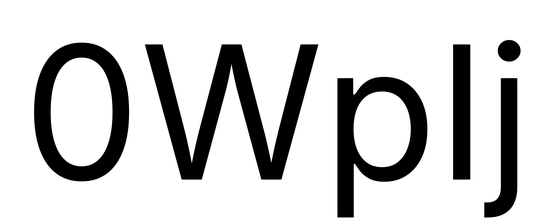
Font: Inter_Regular